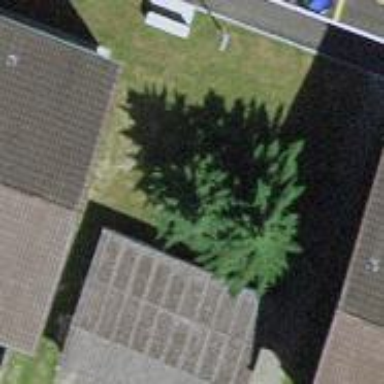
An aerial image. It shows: Garage.